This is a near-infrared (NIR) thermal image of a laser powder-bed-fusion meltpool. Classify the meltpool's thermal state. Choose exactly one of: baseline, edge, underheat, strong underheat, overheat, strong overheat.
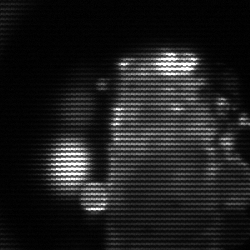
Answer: strong underheat